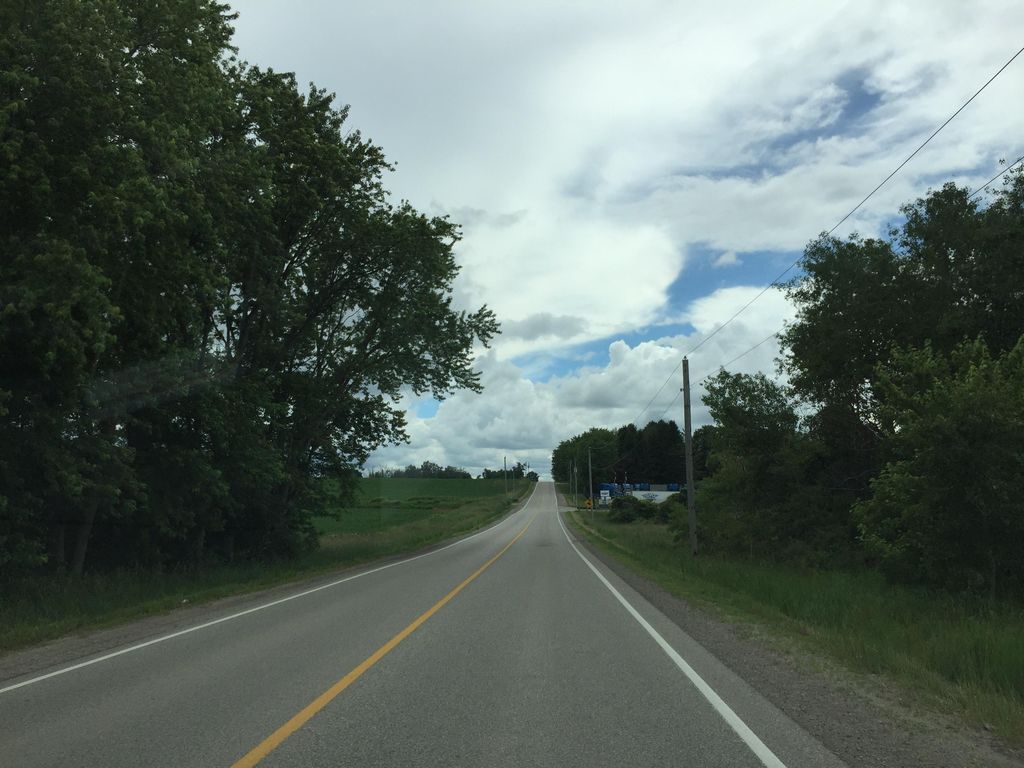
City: kitchener-waterloo